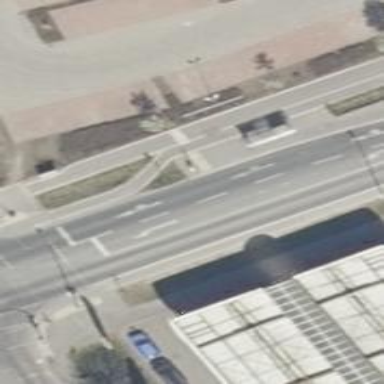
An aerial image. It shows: Cycleway with asphalt surface and separate sidewalk.